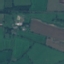
Label: Pasture